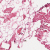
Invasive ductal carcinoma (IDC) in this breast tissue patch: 0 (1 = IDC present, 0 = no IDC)